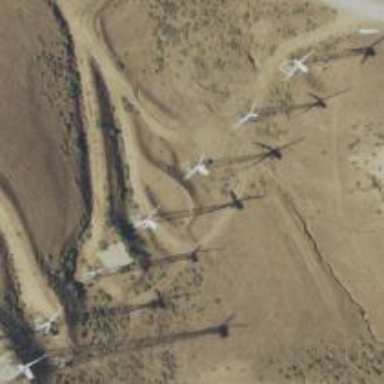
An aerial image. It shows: Wind power generator utilizing wind turbines.